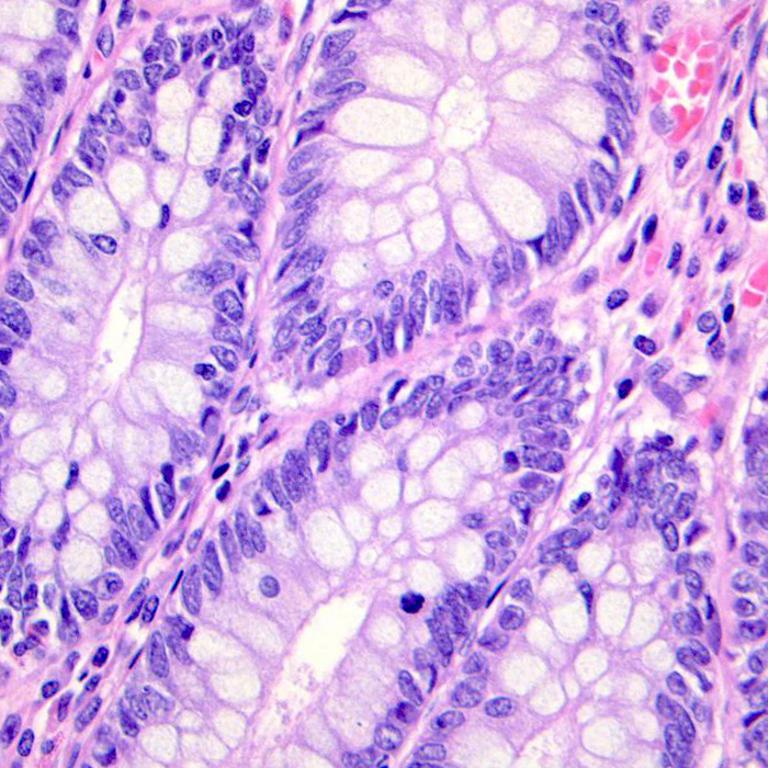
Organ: colon
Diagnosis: benign